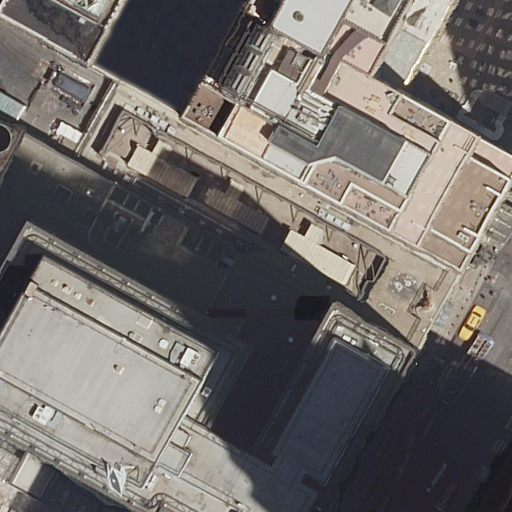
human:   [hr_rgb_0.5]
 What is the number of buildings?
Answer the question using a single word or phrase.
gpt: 5

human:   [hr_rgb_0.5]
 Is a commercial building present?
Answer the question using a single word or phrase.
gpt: yes

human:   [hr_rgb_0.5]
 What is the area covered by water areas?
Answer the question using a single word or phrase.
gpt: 0m2

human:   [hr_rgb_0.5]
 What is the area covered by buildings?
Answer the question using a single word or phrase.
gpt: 4967m2

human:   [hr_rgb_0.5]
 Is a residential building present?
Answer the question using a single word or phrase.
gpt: yes

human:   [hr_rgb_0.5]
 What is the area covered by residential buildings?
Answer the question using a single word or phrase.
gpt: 3590m2

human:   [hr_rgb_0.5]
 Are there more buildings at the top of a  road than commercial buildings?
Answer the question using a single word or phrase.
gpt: yes

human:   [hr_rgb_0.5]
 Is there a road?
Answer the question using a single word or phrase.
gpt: yes

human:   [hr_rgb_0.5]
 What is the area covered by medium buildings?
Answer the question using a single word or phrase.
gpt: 401m2

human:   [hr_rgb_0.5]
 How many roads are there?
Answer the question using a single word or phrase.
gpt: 9

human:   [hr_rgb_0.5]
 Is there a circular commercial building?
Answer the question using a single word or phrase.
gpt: no

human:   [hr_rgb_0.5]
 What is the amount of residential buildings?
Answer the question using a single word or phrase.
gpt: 3

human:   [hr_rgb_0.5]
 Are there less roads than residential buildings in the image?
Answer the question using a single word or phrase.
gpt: no

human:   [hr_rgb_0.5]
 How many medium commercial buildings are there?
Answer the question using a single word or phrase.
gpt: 0

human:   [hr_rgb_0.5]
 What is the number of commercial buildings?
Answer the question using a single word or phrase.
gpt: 1

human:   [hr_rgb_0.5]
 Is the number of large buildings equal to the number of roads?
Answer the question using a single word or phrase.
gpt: no

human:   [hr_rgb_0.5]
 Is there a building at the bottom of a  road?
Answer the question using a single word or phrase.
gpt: yes

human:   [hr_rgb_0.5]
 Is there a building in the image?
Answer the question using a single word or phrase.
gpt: yes

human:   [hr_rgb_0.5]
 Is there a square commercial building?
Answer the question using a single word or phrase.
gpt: no

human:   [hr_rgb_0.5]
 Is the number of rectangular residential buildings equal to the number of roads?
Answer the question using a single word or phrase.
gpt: no

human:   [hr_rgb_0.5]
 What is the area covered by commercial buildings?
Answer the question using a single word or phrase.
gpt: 2m2

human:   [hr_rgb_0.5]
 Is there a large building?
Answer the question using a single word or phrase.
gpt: yes

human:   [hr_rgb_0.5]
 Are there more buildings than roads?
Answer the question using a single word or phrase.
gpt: no

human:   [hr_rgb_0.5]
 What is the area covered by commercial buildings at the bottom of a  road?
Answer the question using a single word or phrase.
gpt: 0m2

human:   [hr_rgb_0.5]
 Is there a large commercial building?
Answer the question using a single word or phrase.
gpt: no

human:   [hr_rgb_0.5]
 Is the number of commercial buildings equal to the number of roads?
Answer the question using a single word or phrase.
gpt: no

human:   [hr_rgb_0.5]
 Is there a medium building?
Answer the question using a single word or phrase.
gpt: yes

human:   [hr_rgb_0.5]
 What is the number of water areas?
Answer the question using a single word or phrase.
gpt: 0

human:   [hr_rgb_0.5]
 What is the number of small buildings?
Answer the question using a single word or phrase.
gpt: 1

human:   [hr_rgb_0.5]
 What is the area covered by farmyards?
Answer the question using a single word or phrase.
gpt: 0m2

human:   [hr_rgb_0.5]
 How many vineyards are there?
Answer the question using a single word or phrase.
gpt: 0

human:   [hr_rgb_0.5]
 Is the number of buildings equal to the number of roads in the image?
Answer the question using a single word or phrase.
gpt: no

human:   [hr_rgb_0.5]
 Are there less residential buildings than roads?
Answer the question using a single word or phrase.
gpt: yes

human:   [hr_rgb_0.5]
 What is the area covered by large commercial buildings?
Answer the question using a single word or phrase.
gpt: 0m2

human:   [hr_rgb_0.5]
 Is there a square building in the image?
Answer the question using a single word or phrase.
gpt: no

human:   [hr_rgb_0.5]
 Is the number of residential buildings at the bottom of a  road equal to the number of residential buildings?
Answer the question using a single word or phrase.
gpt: no

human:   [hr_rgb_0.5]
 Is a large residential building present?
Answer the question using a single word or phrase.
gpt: yes

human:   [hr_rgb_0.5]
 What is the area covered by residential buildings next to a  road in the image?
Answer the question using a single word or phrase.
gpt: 3590m2

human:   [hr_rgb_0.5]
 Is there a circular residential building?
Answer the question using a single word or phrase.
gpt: no

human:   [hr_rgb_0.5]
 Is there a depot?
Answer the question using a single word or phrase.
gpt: no

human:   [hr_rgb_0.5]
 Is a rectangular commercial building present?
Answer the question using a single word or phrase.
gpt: yes

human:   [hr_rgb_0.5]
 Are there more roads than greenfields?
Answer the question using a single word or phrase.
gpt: yes

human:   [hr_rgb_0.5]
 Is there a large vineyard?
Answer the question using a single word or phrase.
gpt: no

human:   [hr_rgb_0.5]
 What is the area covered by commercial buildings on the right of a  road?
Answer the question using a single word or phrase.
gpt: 0m2

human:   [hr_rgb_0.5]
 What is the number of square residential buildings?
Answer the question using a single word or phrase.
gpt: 0

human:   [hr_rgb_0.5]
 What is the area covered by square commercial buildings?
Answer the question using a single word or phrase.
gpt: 0m2

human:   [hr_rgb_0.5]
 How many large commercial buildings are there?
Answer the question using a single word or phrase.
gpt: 0

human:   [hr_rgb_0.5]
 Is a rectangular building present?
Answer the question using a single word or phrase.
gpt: yes

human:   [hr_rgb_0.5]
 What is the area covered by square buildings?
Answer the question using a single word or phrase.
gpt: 0m2

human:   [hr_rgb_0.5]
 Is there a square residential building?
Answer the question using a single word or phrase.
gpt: no

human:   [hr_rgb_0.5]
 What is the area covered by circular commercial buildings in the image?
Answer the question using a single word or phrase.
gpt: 0m2

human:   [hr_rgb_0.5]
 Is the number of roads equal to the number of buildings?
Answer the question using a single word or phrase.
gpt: no

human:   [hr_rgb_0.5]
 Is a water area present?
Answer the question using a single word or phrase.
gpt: no

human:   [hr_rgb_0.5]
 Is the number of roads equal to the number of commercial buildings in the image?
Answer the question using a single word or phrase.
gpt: no

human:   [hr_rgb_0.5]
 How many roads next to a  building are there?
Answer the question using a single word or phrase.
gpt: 9

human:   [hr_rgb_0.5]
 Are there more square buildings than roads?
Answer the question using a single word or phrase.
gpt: no

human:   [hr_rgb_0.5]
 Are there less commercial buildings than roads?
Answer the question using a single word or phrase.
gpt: yes

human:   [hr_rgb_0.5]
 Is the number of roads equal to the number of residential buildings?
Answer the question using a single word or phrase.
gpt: no

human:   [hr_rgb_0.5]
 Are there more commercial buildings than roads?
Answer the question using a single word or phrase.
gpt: no

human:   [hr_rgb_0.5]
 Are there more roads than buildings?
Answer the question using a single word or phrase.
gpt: yes

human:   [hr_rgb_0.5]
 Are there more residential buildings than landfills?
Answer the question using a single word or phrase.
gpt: yes

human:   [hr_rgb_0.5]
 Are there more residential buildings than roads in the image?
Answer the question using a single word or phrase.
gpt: no

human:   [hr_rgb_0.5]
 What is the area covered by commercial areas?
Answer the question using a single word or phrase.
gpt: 0m2

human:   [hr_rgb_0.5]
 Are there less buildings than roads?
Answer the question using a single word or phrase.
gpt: yes